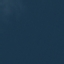
Land use / land cover class: SeaLake